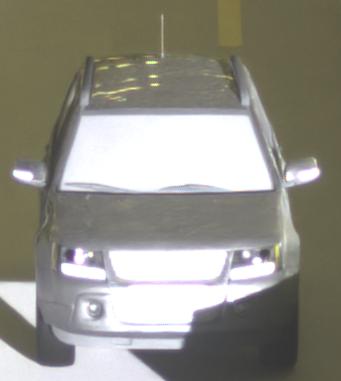
Make: Suzuki
Model: Grand Vitara
Detailed model: Gen. 1 JT
Model produced from: 2009
Model produced until: 2012
Doors: 5
Color: gray
Road condition: dry road
Daytime: night
Contrast: high contrast